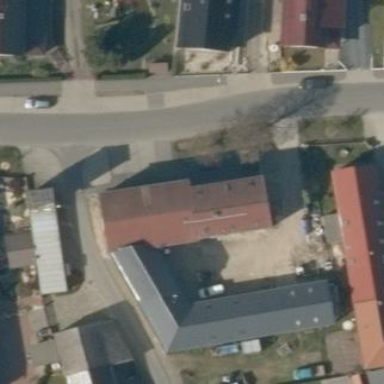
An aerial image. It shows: Building that is pub.